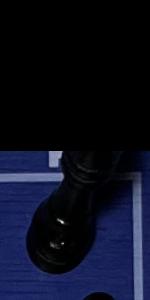
Label: Rook_Black